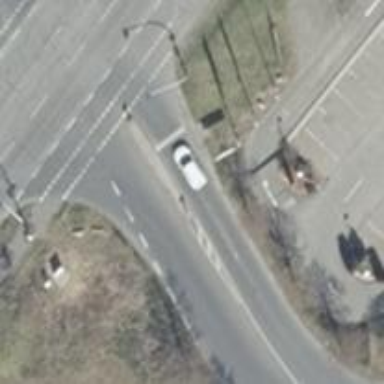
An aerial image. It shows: Road with traffic signals controlling the flow of traffic.